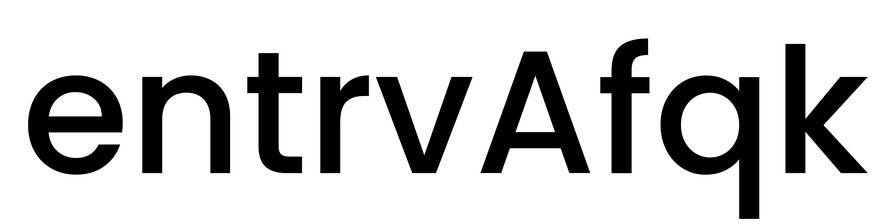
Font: Poppins-Medium